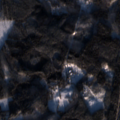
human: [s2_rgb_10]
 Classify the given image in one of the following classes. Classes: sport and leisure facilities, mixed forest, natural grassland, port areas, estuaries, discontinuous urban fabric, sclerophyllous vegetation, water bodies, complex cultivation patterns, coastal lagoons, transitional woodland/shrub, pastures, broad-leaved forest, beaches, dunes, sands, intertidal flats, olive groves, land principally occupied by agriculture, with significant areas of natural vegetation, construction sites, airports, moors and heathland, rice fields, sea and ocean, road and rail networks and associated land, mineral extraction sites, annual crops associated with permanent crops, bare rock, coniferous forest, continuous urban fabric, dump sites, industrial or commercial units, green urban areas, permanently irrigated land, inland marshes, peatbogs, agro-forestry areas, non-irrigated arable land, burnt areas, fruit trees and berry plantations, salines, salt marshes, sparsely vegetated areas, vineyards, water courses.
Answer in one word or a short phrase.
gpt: broad-leaved forest, coniferous forest, mixed forest